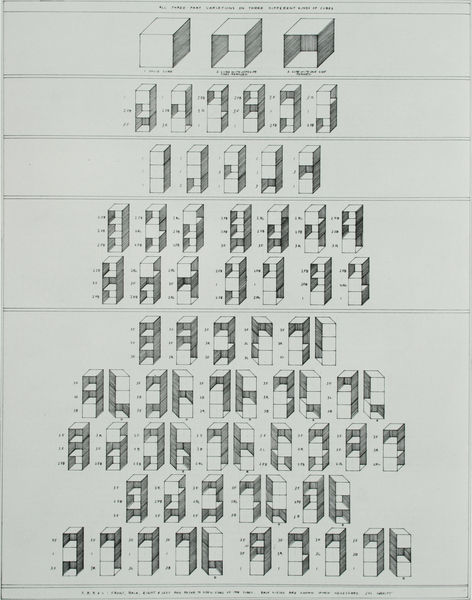
Titel: All three-part variations on three different kinds of cubes
Künstler: Sol Lewitt
Standort: New York
Institution: Collection Donald Judd
Schlagwörter: schatten, weiß, grau, licht, schwarz, zeichnung, regal, fünf, schrift, perspektive, studie, formen, linien, striche, rechtecke, linie, schraffur, graphisch, würfel, reihen, reihung, quadrate, quader, zeilen, sol, geometrie, lewitt, kuben, kubus, perspektivisch, weißer hintergrund, geometri, schwarze farbblöcke